Question: As a newbie am trying to develop a state machine using Visio for a cd writer. below are the device operations/transactions and attached, is a diagram of what I've done so far, am unsure if its accurately represented.
'''
Device operation
'''
- Load button- causes the drawer to open and to shut if open(load an empty cdr) - Burn button- starts recording document on the cdr, green light comes on in the burning process
and goes off when completed. Once cdr is burned writer stops.- Verify button- verifies the document previously recorded on the cdr, green light comes on in the
process and goes off when completed, then device stops- Cancel button- stops process anytime during recording or verifying- Cancel button- no effect if cd writer is empty or not busy verifying or recording When powered up- CD Writer will ensure the drawer is closed- Burn button - has no effect when cd writer is empty and during recording or verifying process.- Verifying can only be started when the CD Writer is not busy recording.
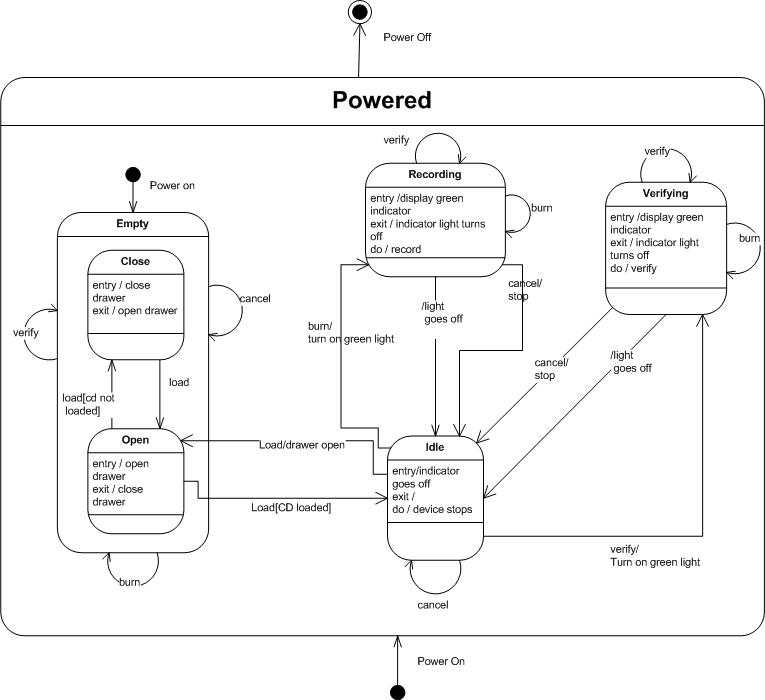
Answer: Visually your diagram looks like a state machine and states have good-sounding names - it's a good start. :)
The first issue I see there is the transition specification. It is definitelly not correct. State transitions in UML are specify in the folowing format:
where:
- - -
Getting back to your diagram I would say that...
1. most of the labels on your transitions should not carrry "/" as it indicates an action. There are mostly manual triggers, like "load" (pressing the button to open the drawer), "Cancel", "butn", etc.
2. Consider some events that are triggered internally, like "burning done", or "CD loaded"
3. You can add some guard conditions in the situations where possible
4. I would remove all the triggers with no effect (like cancel with no CD in). It makes the diagram simplier with no loss of information
5. States LOADED and IDLE in your case are kind of strange, weak. It is not clear what makes them different (see the example below)
Here is a diagram that I find a bit more acurate (see notes for additional comments):